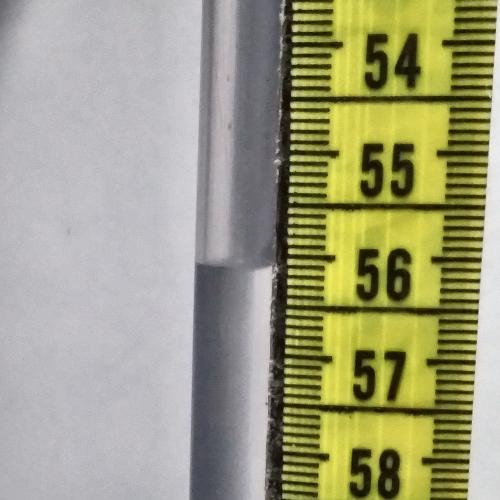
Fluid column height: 56.1 cm